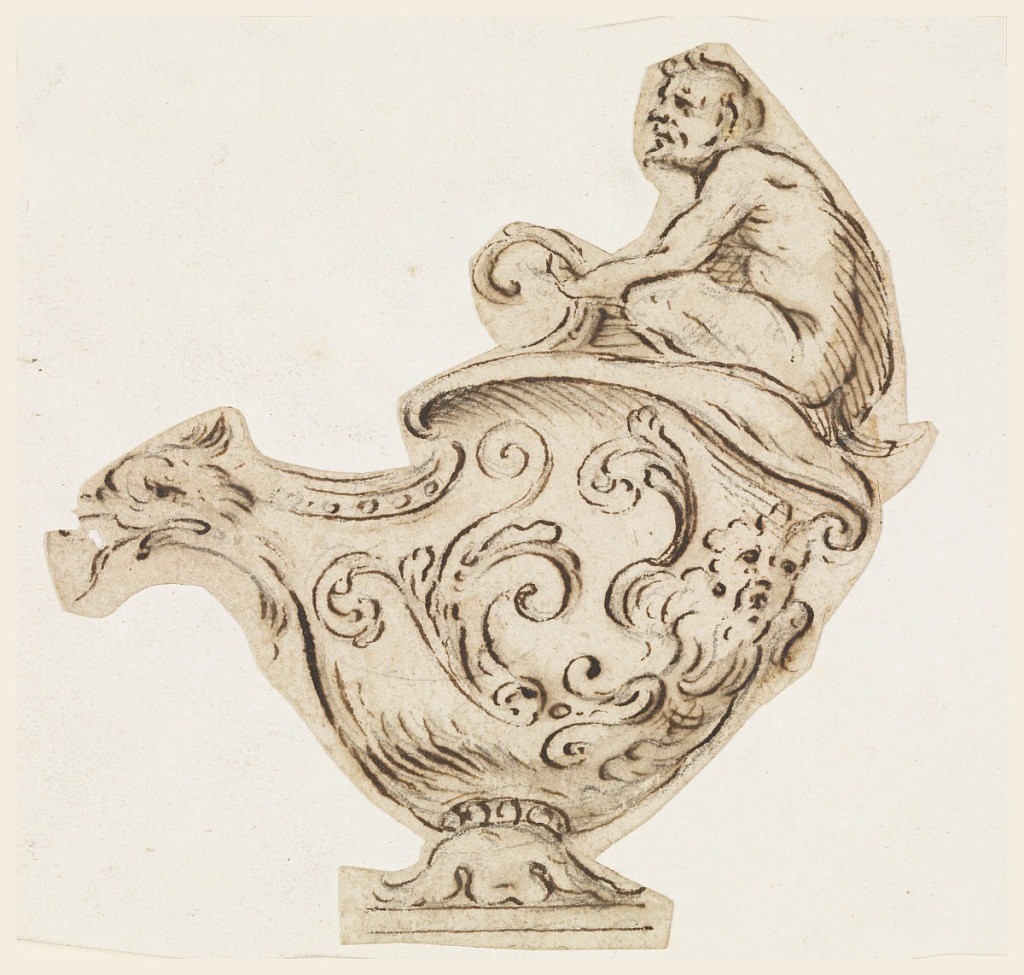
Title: Design for a Decorative Vase
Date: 1775–1800
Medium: Graphite, pen and ink, brush and sepia on paper
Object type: Drawing
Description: Vase decorated with curls and waves and dragon as spout topped with kneeling man.